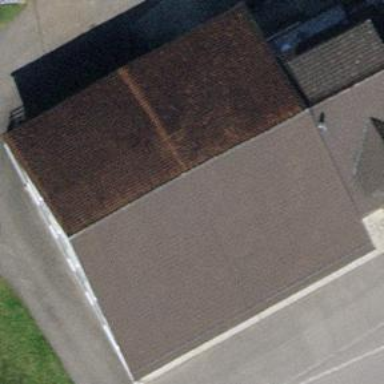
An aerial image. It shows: Barn.